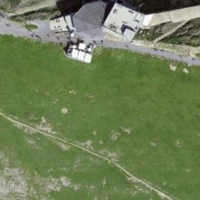
EUNIS habitat code: 26
Species observed at this site:
Bistorta vivipara
Tichodroma muraria
Pyrrhocorax graculus
Gentianella campestris